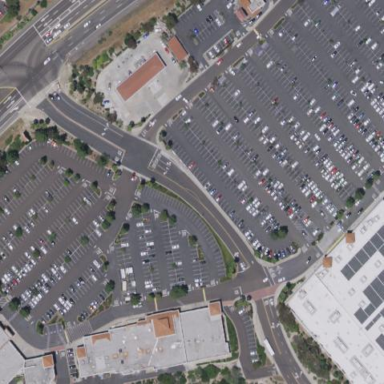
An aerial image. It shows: Retail area.